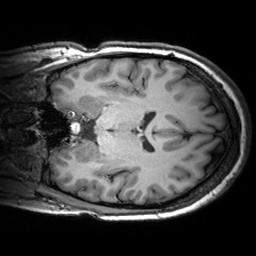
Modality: T1w
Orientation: coronal
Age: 25
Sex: female
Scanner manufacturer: siemens
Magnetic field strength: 3 T
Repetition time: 2.53 s
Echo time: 0.00299 s